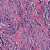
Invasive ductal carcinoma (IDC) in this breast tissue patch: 1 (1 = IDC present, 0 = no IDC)